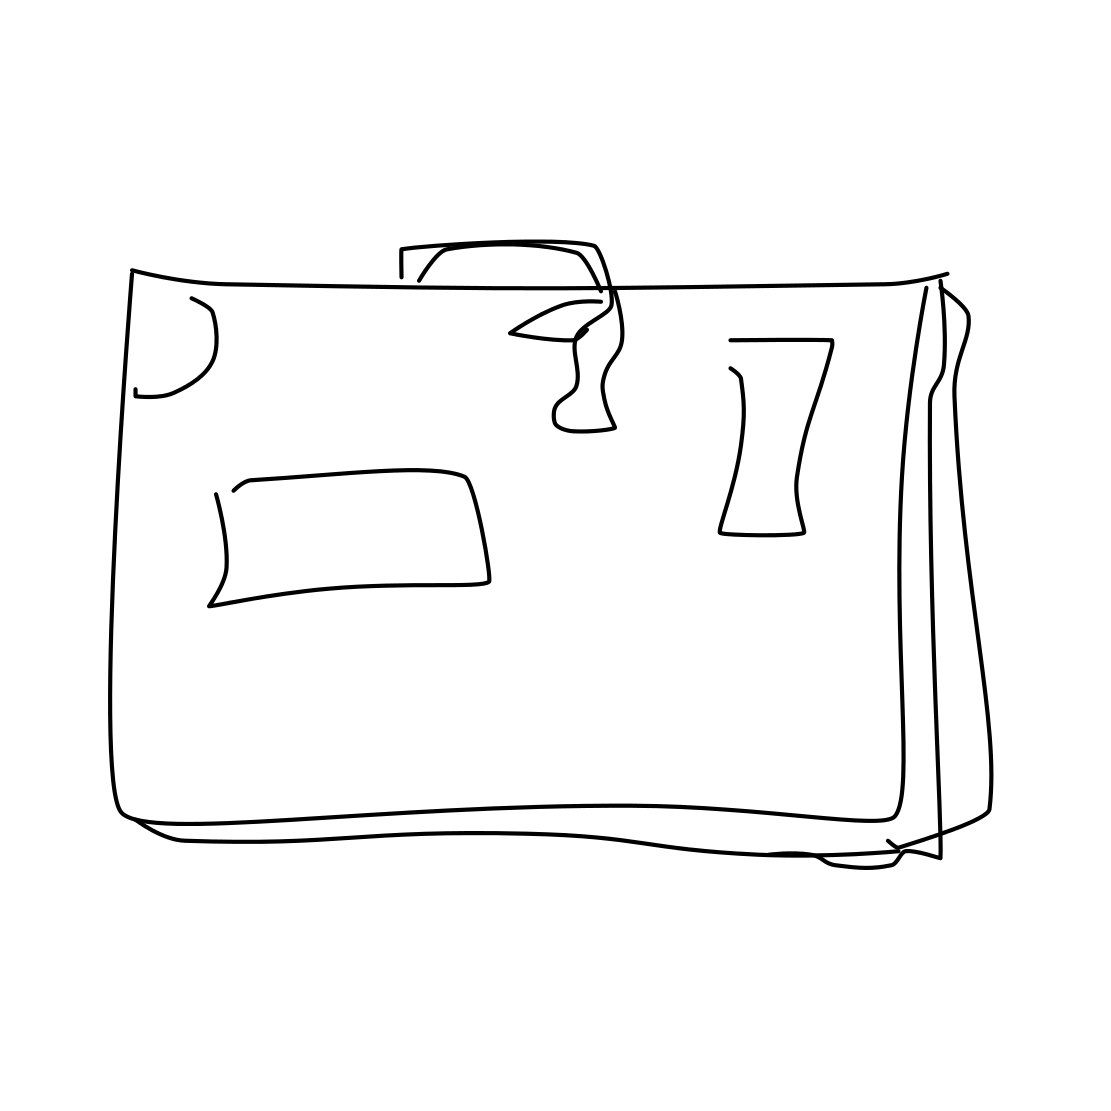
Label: suitcase